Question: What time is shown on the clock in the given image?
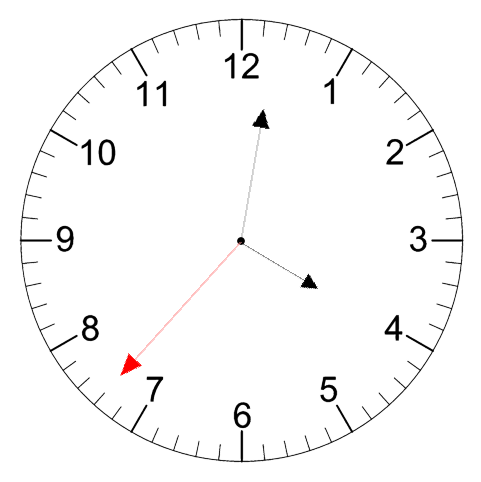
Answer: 04:01:37